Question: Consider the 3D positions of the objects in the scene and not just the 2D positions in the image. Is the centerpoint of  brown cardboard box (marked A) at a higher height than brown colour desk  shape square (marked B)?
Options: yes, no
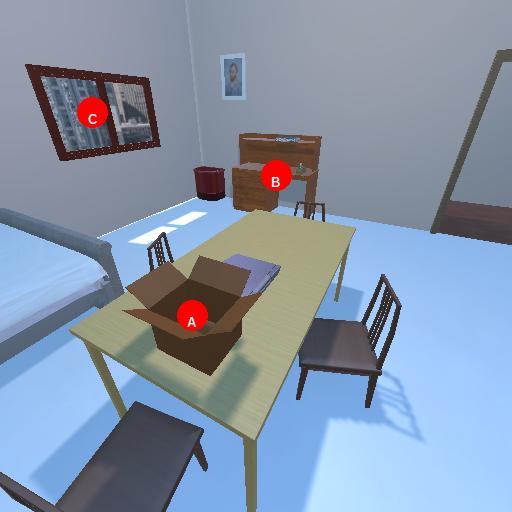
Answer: yes